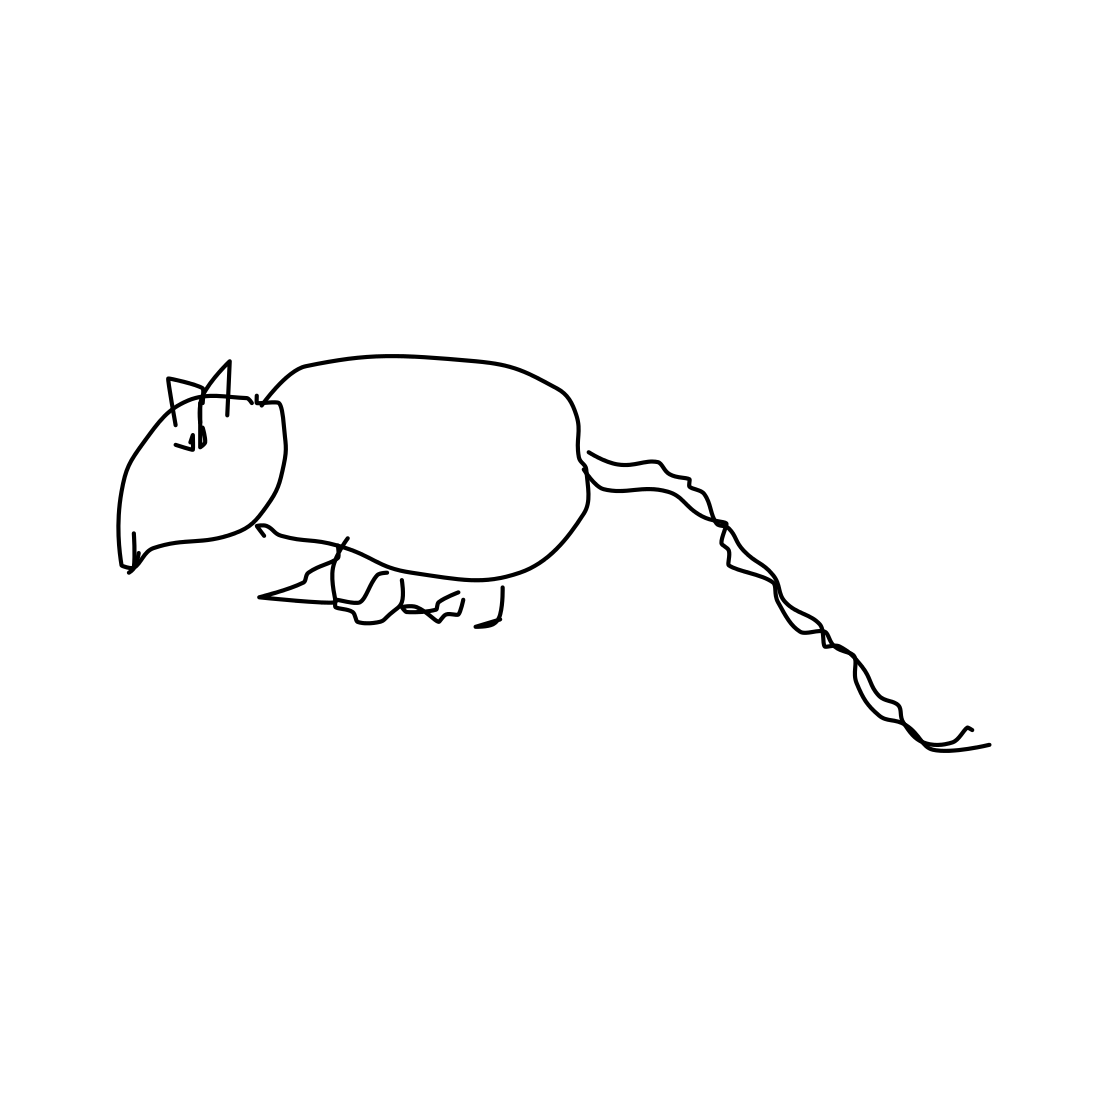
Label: mouse (animal)